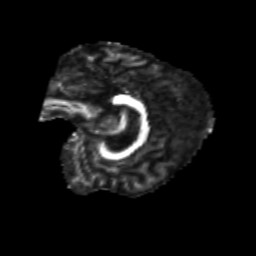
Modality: FA
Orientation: sagittal
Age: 52
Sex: female
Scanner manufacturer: siemens
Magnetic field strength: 3 T
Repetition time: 1.8 s
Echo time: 0.07 s